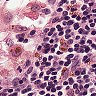
Metastatic tissue present: no